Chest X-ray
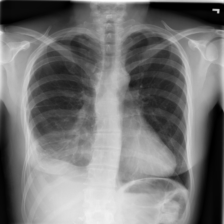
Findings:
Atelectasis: negative
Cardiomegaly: negative
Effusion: negative
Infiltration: negative
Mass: negative
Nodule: negative
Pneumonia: negative
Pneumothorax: negative
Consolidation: negative
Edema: negative
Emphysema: negative
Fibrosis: negative
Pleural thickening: negative
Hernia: negative